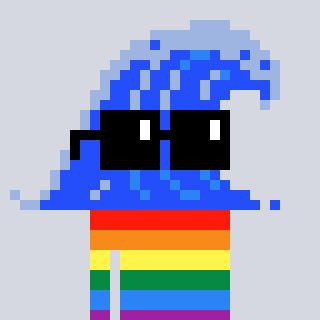
a pixel art character with square black sunglasses, a wave-shaped head and a orange-colored body on a cool background